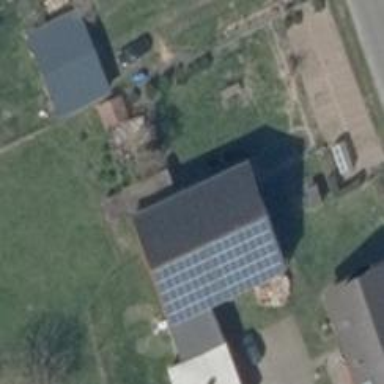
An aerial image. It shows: Solar photovoltaic panel generator producing electricity in small installation.